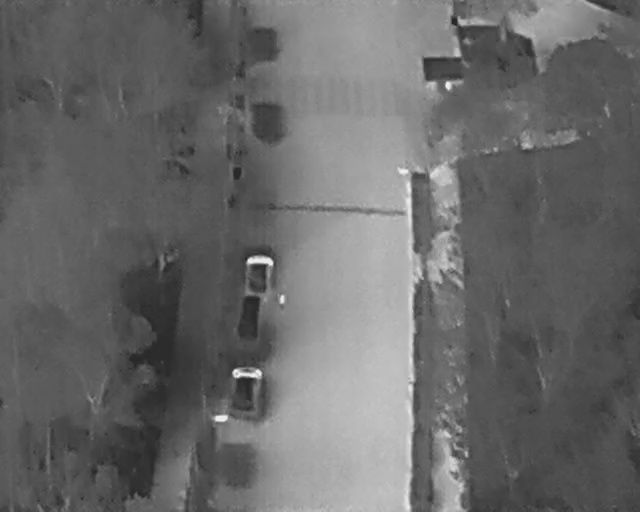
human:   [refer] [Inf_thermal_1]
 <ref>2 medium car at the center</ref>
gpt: <box>[[34, 60, 43, 64, 1], [36, 51, 44, 56, 1]]</box>